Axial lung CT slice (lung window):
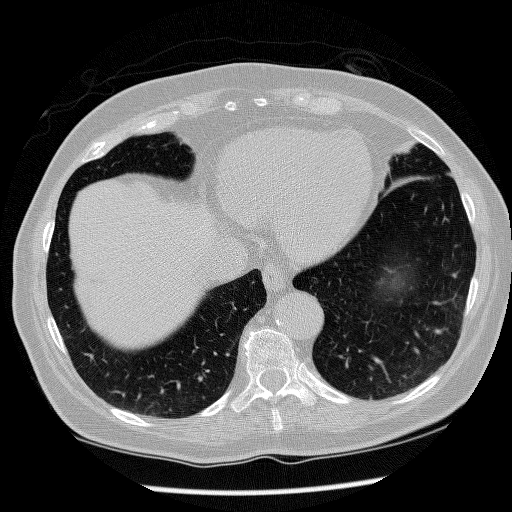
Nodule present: no